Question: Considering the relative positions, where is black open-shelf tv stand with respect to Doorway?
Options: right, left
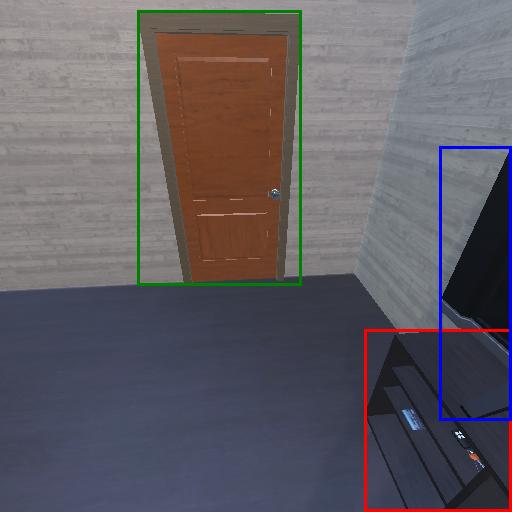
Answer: right